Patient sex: F
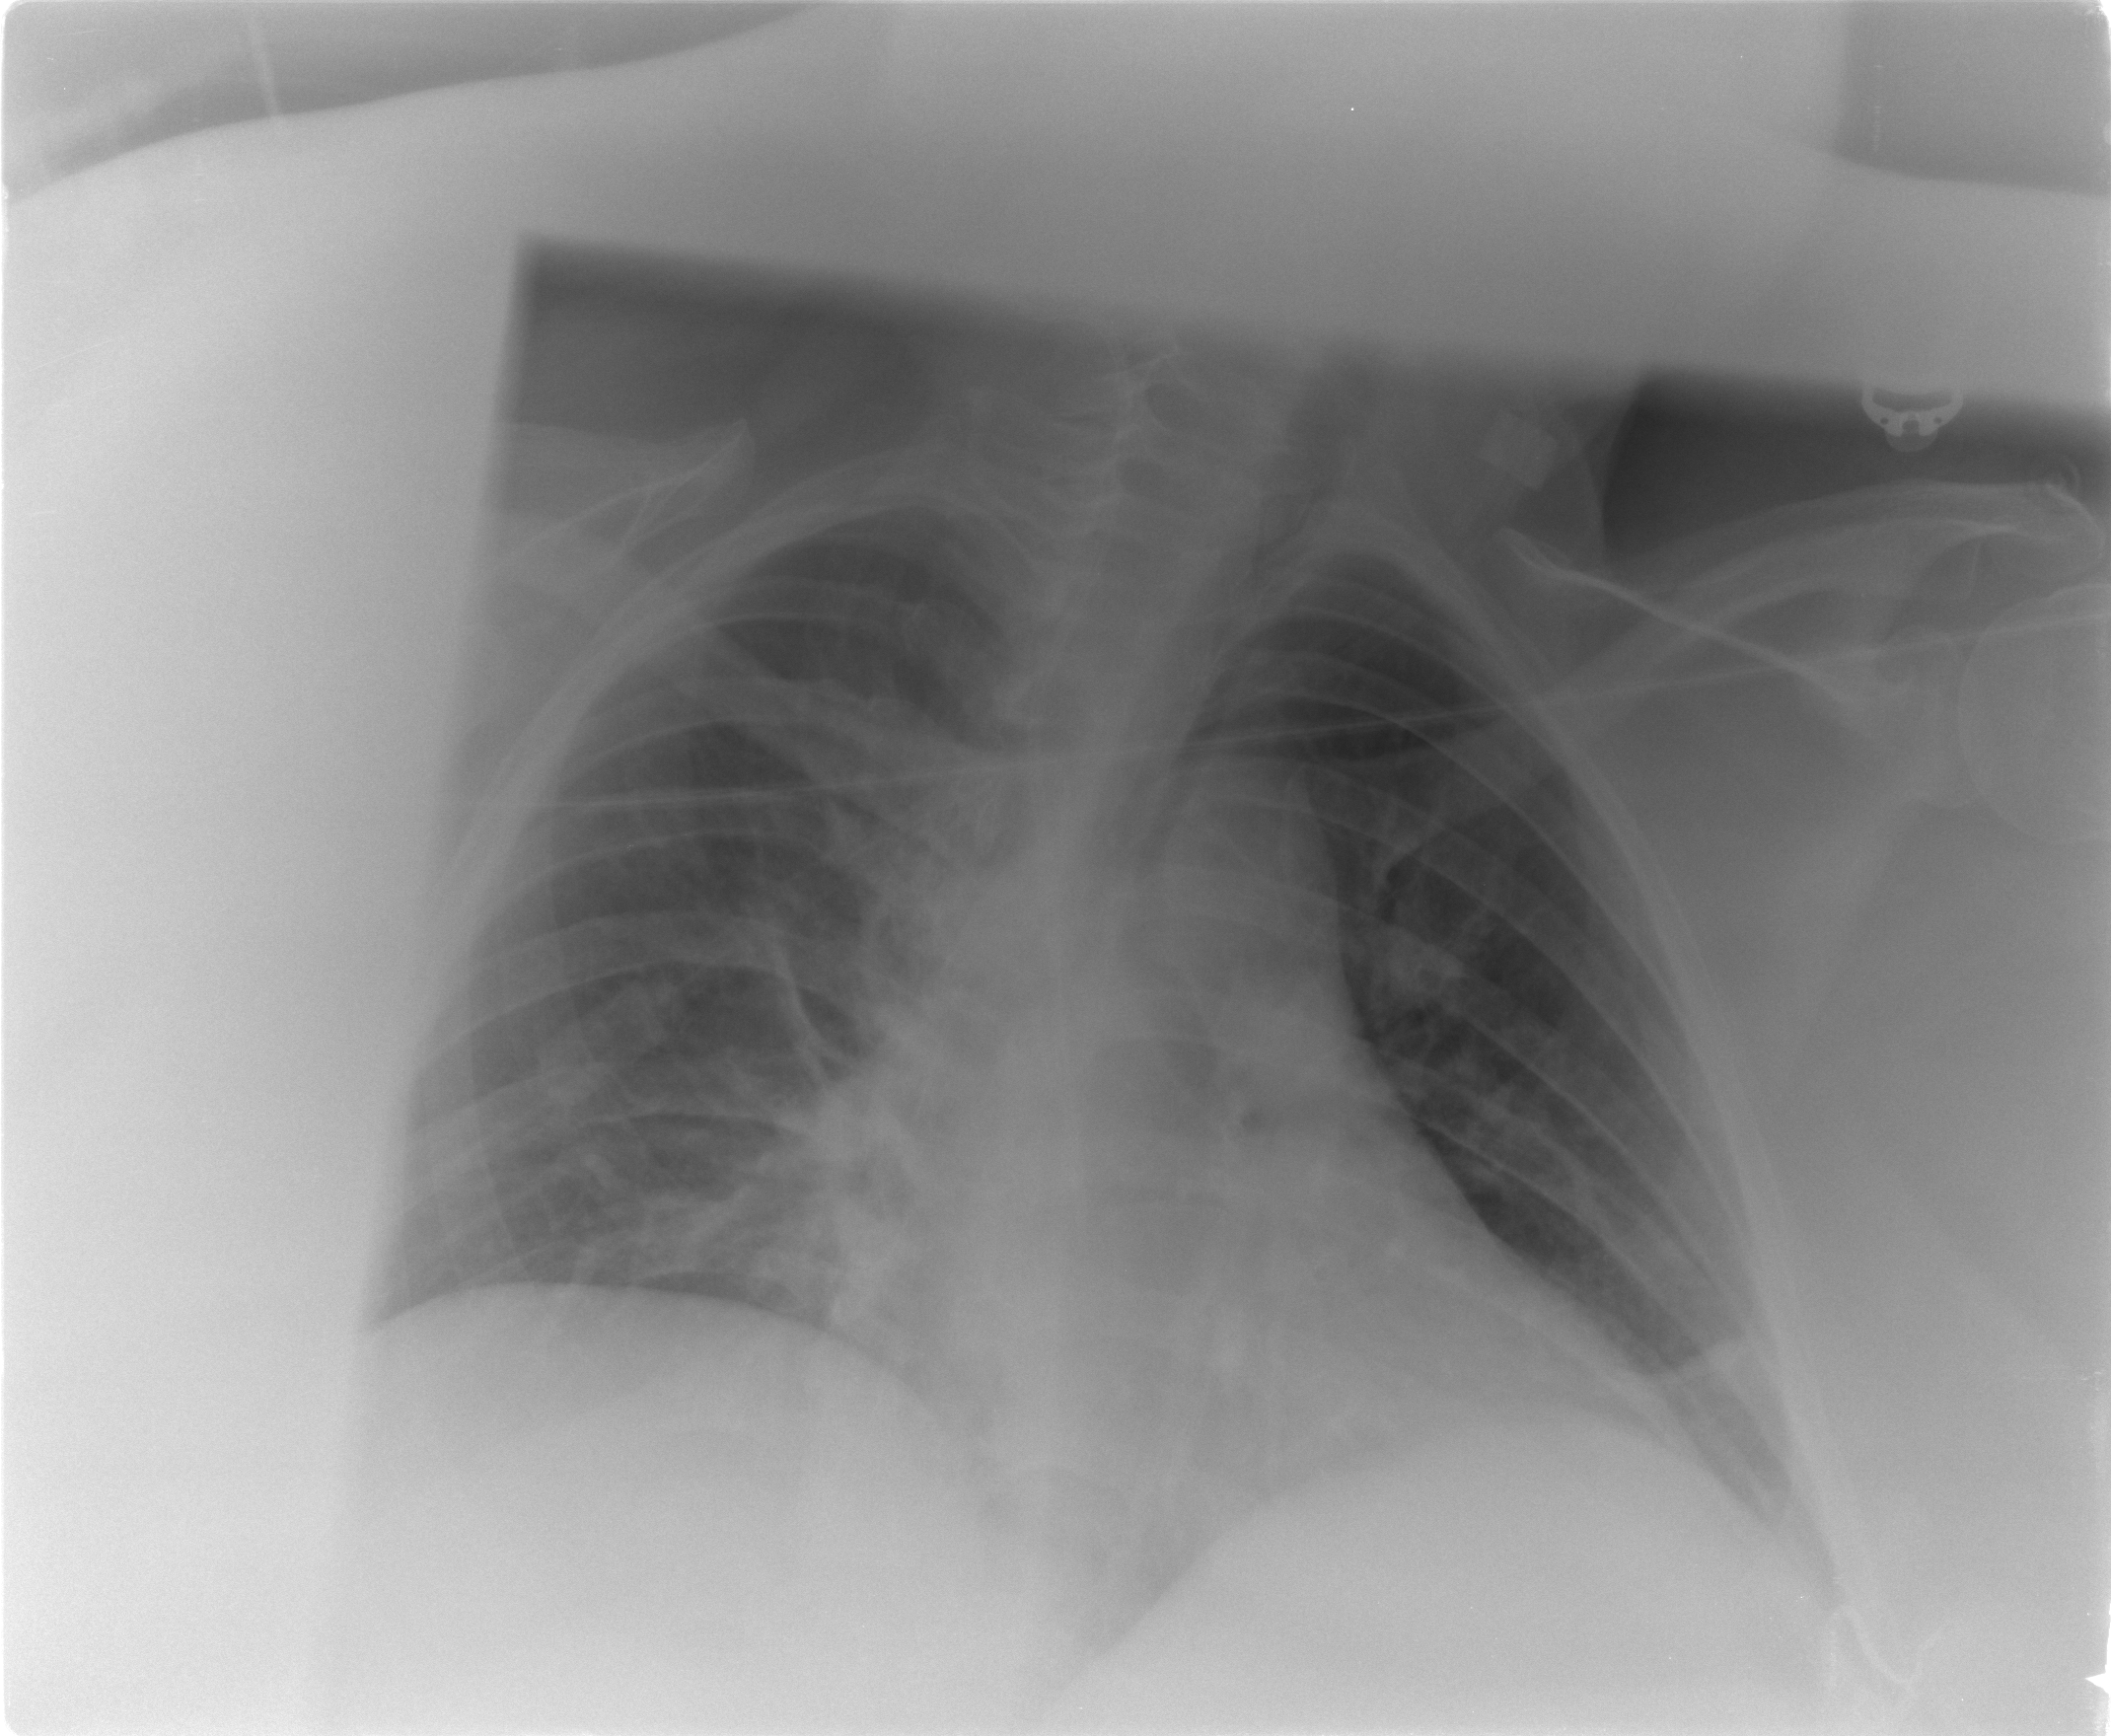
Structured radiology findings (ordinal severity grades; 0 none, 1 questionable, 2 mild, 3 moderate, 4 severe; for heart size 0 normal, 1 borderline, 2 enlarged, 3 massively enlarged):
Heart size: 1
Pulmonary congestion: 1
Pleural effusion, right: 0
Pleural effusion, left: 0
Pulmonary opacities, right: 0
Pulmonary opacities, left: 0
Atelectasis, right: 0
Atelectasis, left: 2